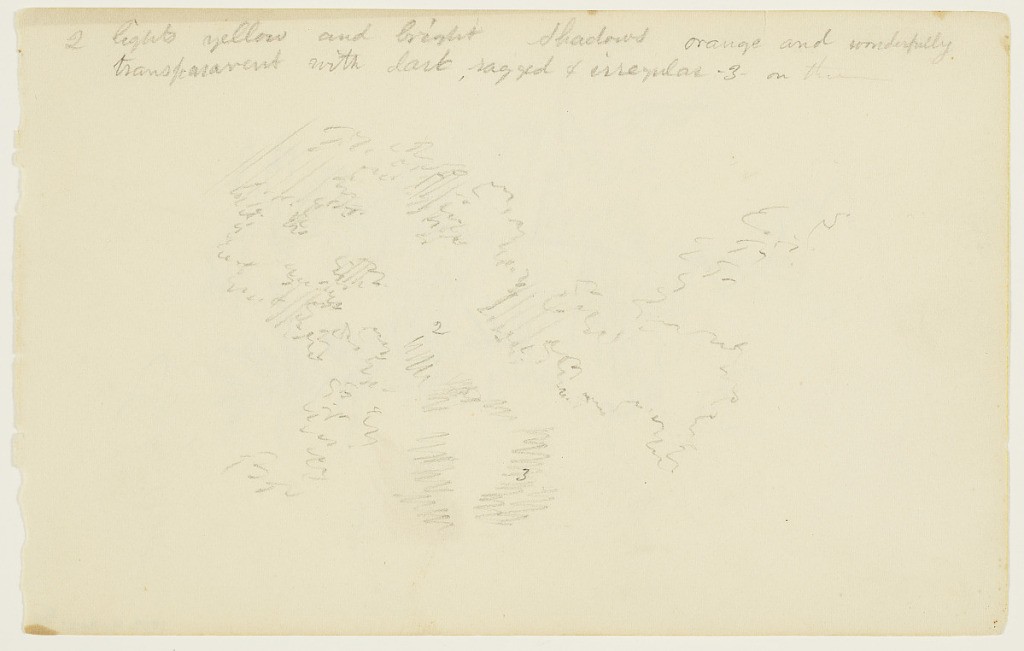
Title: Cloud Sketch
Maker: Frederic Edwin Church, American, 1826–1900
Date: July 1845
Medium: Graphite on white wove paper; verso: graphite
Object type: Drawing
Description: Atmosphere sketch showing a close view of an individual cloud. Generally puffy and billowing, the cloud is marked by patches of shadow.

Verso: Landscape sketch showing two evergreen trees in the woods in or near Catskill, New York. Shown at center, they grow diagonally in different directions, greating a "V" in the center of the composition. Behind them at left and right, trees and other vegetation are loosely rendered.